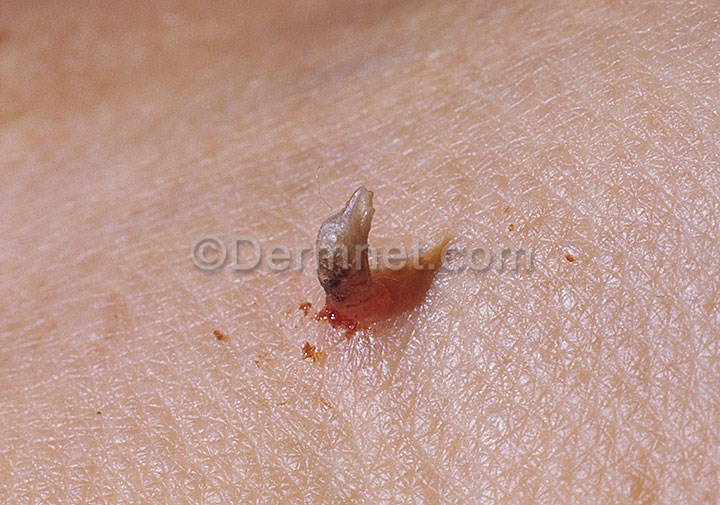
Disease: Actinic Keratosis Basal Cell Carcinoma and other Malignant Lesions